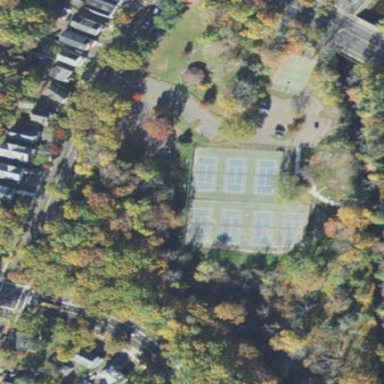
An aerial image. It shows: Tennis court enclosed by fence.